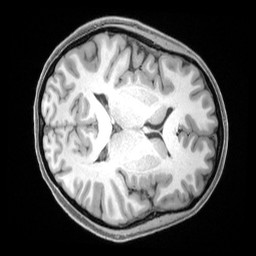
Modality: T1w
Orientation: axial
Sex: female
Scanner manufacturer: siemens
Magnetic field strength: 3 T
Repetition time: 2.4 s
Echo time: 0.00222 s